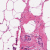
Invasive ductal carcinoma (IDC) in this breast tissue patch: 0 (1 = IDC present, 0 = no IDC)